Question: I want to send a form parameter from 'Chrome Advanced REST Client', however, it comes as 'null'. This my resource class
'''
@Path("")
public interface IKeywordResource {
@POST
@Path("/upload")
@Consumes("multipart/form-data")
public List<Keyword> uploadKeywords(MultipartFormDataInput uploadFile,
@FormParam("list_format") String listFormat) throws IOException;
}
'''
'''
public class KeywordResource implements IKeywordResource {
@Inject
public KeywordService keywordService;
@Override
public List<Keyword> uploadKeywords(MultipartFormDataInput uploadFile,
@FormParam("list_format") String listFormat) throws IOException {
return keywordService.upload(uploadFile, listFormat);
}
}
'''
And this is how I send the POST request and define the form parameter.

However, as I said list_format comes as null that I dont know why. I will appreciate for any kind of help
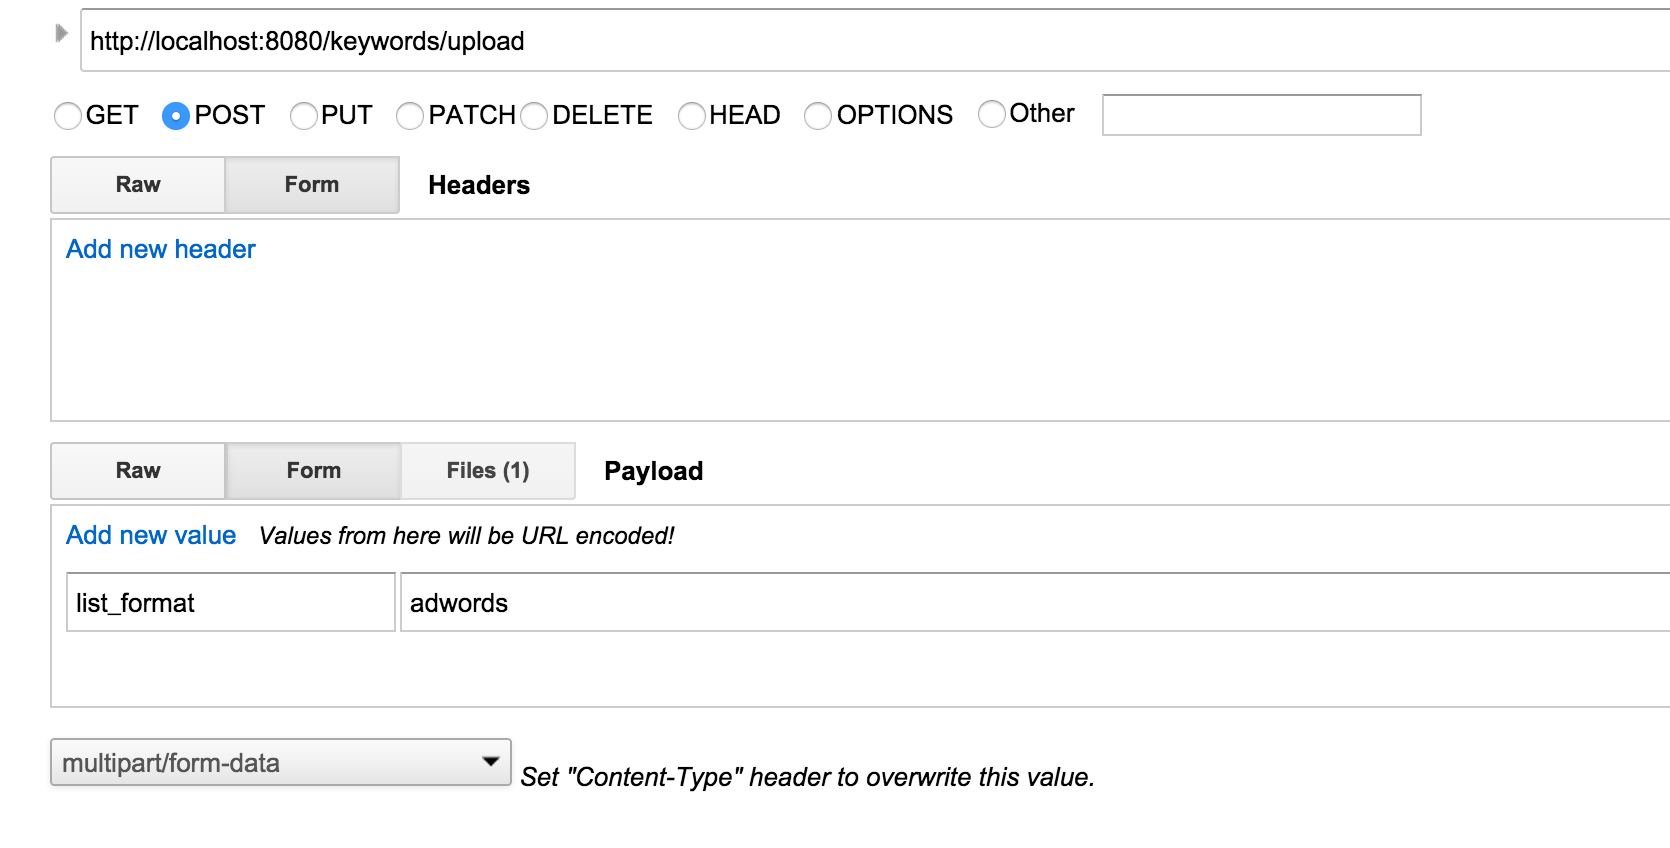
Answer: You are trying to map the request payload twice. You can either map all parameters to a 'MultipartFormDataInput' object and retrieve your parameter with 'uploadFile.getFormDataMap().get("list_format");' or you map each parameter with '@FormParam'.